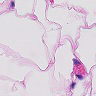
Metastatic tissue present: no